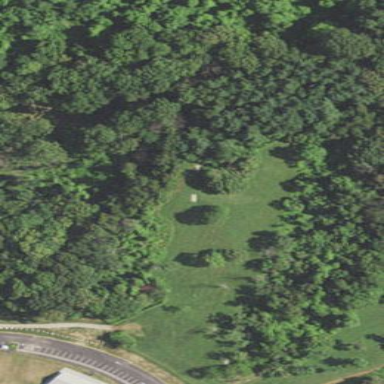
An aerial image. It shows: Disc golf course on grassland.